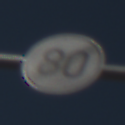
Verkehrszeichen: EndeGeschwindigkeit80
Umgebung: Outdoor, Nature
Tageszeit: Midday
Wetter: Clear
Licht: Natural
Jahreszeit: Summer
Kontrast: HighContrast